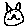
Label: cat